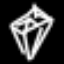
Label: diamond